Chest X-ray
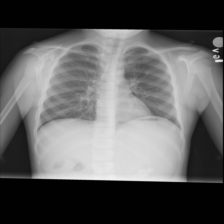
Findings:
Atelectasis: negative
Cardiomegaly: negative
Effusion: negative
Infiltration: negative
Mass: negative
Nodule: negative
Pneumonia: negative
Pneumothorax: negative
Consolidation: negative
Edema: negative
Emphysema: negative
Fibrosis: negative
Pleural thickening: negative
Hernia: negative